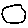
Label: circle